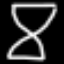
Label: hourglass